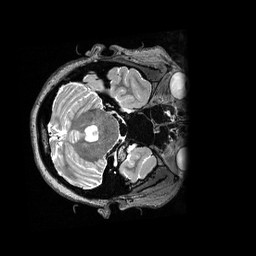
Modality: T2w
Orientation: axial
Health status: healthy
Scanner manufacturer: siemens
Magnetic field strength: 3 T
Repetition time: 3.2 s
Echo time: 0.565 s